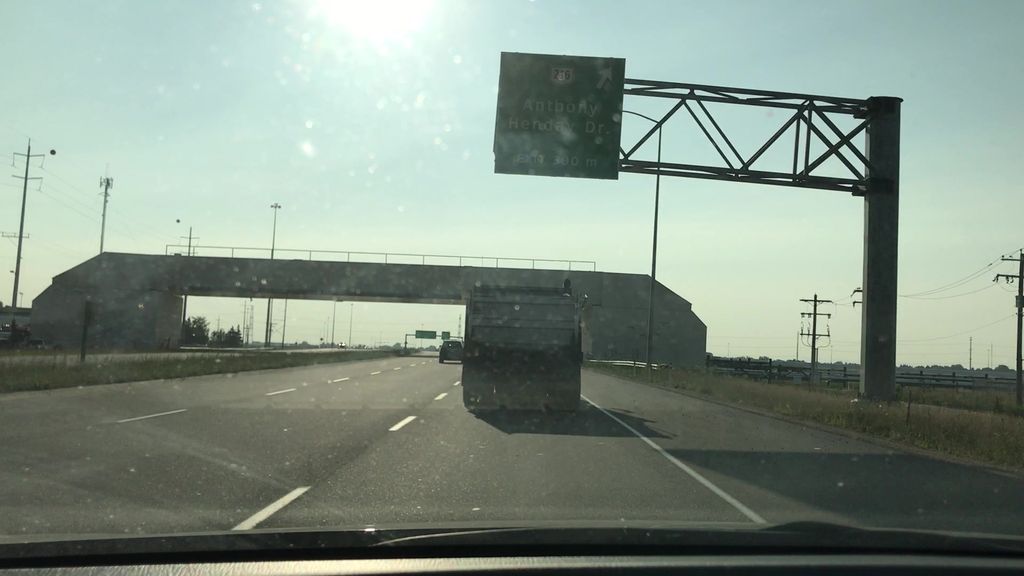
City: edmonton